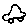
Label: car